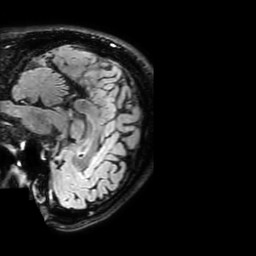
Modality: FLAIR
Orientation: sagittal
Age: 34
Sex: male
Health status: ill
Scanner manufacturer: philips
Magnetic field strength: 3 T
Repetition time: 4.8 s
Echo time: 0.3079 s